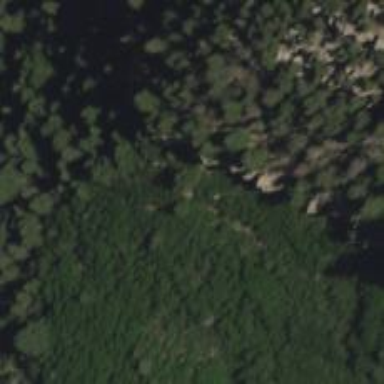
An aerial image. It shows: Cliff in nature.